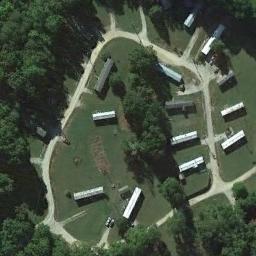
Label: mobile_home_park